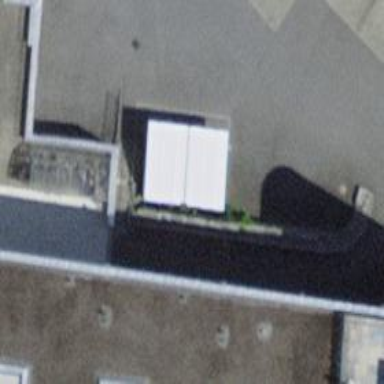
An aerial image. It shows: Bicycle parking facility.